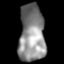
Tissue: lung
Cell type: Others
Senescence score: 0.2031
Nuclear area (px): 1446
Mean DAPI intensity: 138.38